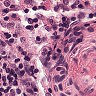
Metastatic tissue present: no